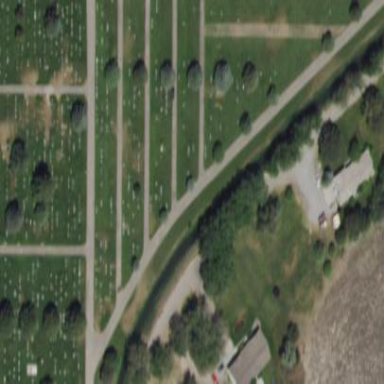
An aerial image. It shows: Cemetery.